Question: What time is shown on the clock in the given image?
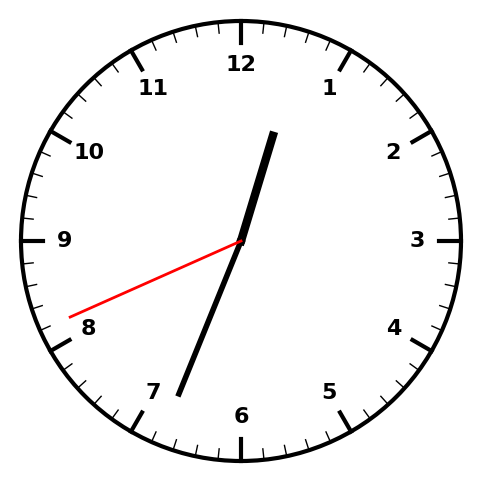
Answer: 12:33:41